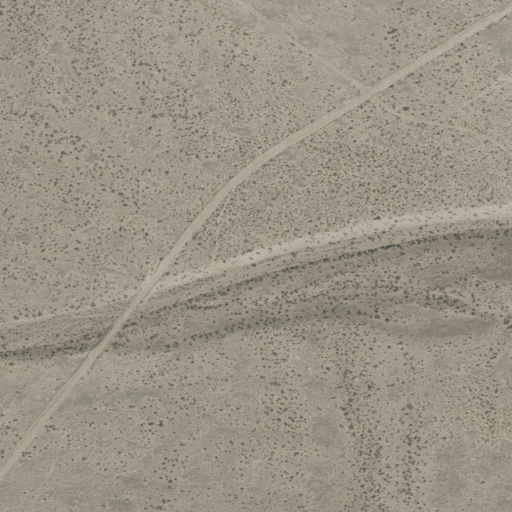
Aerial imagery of valley in Utah named Dorthy Draw containing shrub and grassland